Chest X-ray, PA view. Patient: 73 years old, sex M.
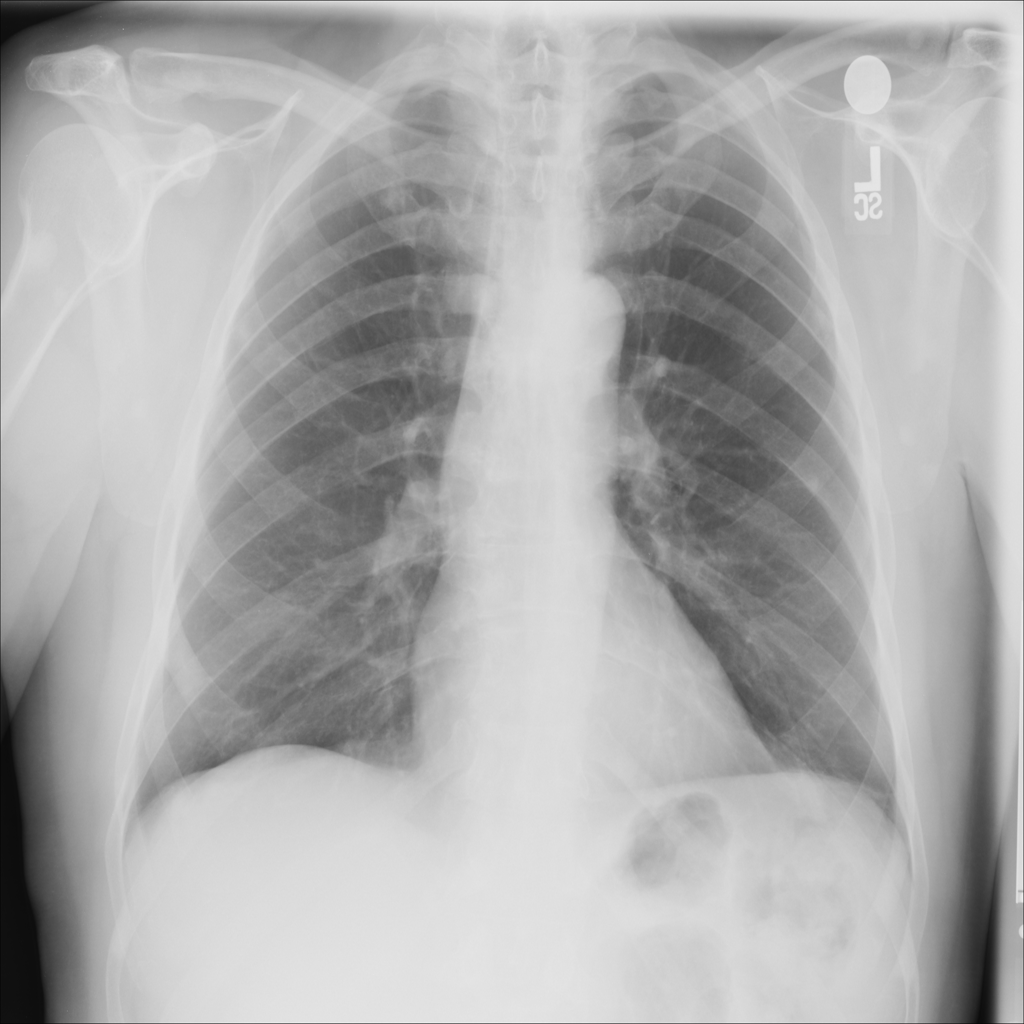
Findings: No Finding